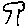
Label: tree